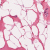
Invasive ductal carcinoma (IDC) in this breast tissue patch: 0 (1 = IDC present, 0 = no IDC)